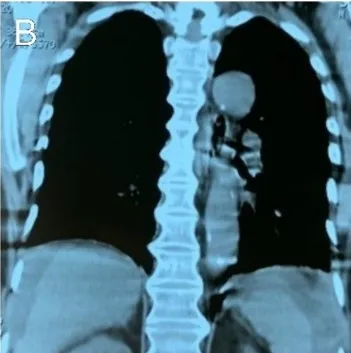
Chest MSCT showed emphysematous lungs.
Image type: radiology (ct)